Interaction volume radius: 10 \u00c5
Interaction volume height: 10 \u00c5
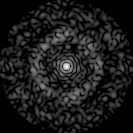
Disorder parameter: 0.8305